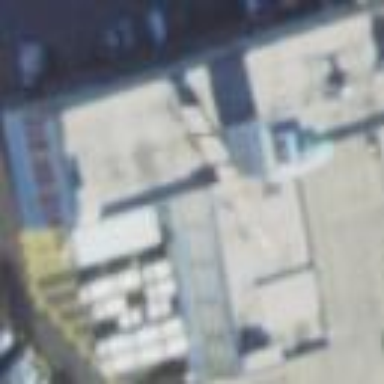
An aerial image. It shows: Building housing storage rental shop.